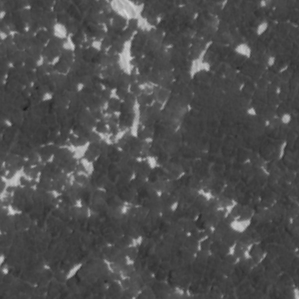
Label: frost